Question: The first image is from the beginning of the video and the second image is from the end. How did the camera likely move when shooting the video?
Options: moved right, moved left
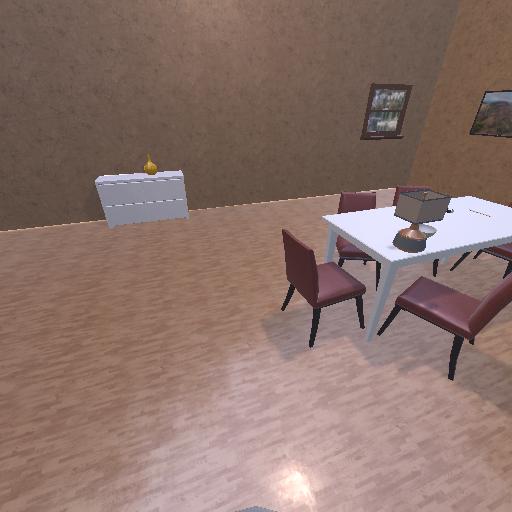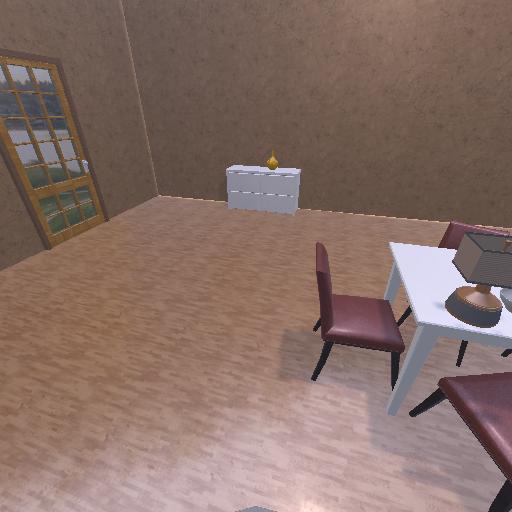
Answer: moved right